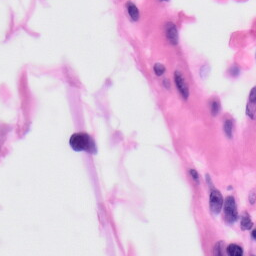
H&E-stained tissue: Skin